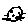
Label: cat